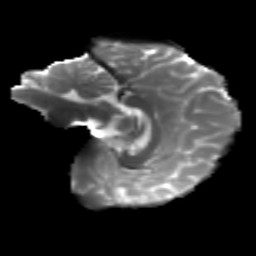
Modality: T2w
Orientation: sagittal
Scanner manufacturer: siemens
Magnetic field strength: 3 T
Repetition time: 4.16 s
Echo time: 0.0806 s